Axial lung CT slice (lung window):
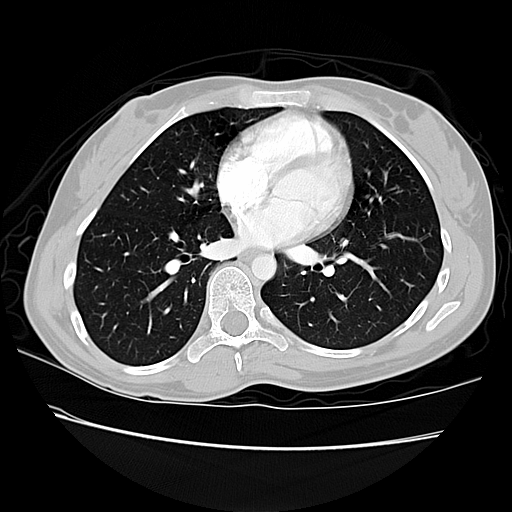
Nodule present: no